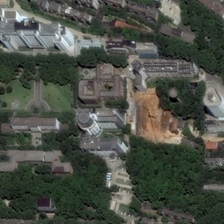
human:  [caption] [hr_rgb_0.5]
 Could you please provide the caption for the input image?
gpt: many green trees and buildings are in a school .

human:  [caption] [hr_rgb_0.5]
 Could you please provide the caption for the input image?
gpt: many green trees and buildings are in a school .

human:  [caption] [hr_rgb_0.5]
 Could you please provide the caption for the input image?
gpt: many green trees and buildings are in a school .

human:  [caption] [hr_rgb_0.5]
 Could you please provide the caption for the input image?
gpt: many green trees and buildings are in a school .

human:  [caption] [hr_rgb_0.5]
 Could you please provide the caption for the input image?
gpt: many green trees and buildings are in a school .